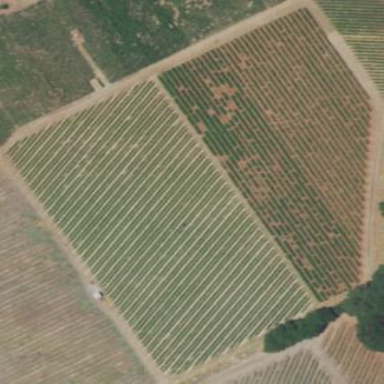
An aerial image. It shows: Vineyard growing grapes.